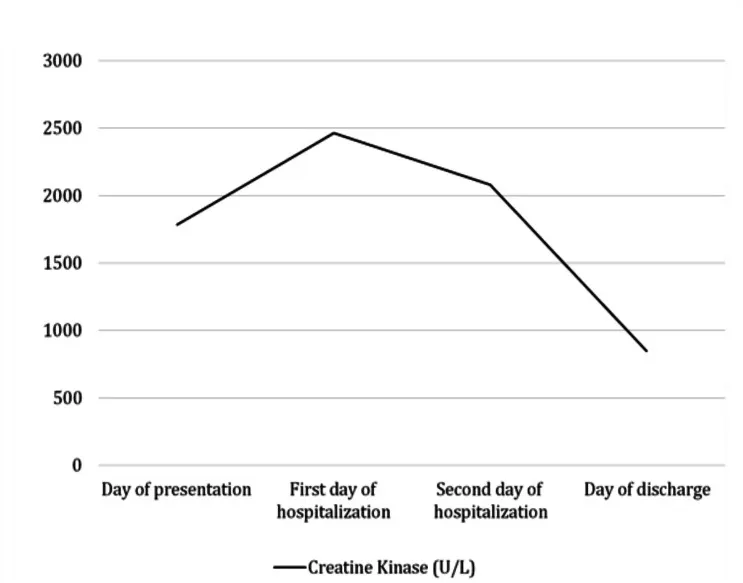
Progression of creatine kinase during hospitalization.
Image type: chart (chart)